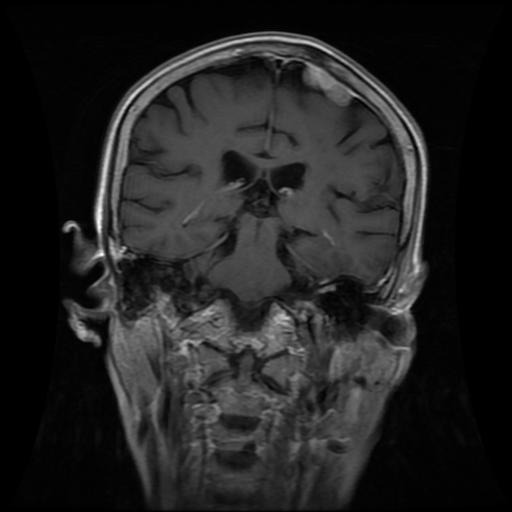
Label: meningioma